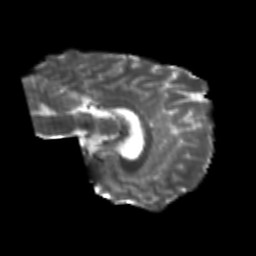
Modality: T2w
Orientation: sagittal
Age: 24
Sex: female
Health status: healthy
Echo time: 0.074 s